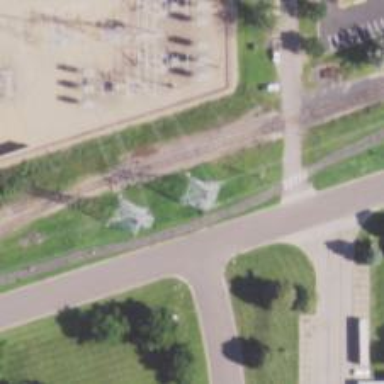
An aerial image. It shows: Lattice structure tower.